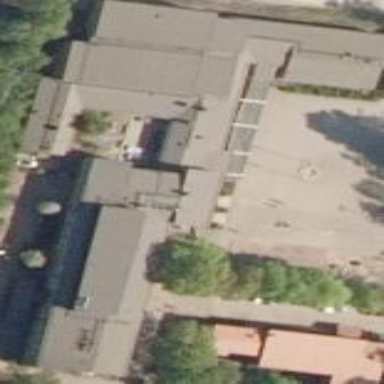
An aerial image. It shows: School building.